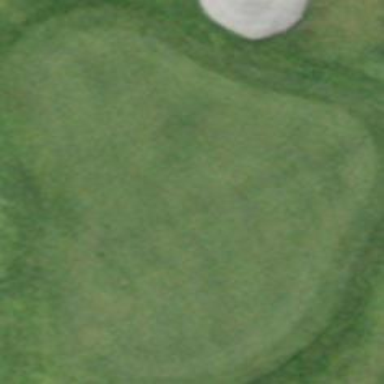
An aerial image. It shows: Green golf area with grass land use.